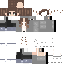
A female human skin with medium skin, wearing brown long hair dressed in a blue hoodie and black pants, featuring a closed mouth.